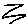
Label: zigzag